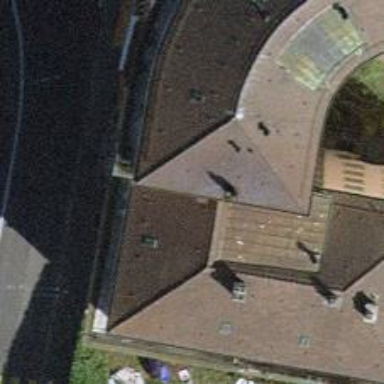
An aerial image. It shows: Kindergarten.